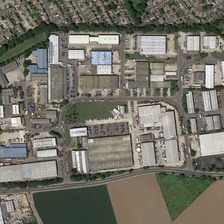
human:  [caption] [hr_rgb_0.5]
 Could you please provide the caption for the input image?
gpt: here we can see a industrial area surrounded by dense residential area and bald farmland .

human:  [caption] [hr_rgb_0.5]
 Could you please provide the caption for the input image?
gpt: a row of trees divids the industrial which has grey workshops and the downtown .

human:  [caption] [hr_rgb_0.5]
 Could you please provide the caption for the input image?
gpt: we can see a factory sandwiched between a residential area and a farmland .

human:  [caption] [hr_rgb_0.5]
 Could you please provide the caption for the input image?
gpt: we can see a factory sandwiched between a residential area and a farmland .

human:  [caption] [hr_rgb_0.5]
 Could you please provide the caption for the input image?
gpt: many gray and white industrial buildings are near a urban area and some green trees .